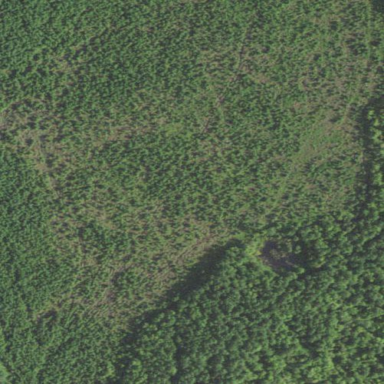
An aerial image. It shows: Patch of scrub vegetation.